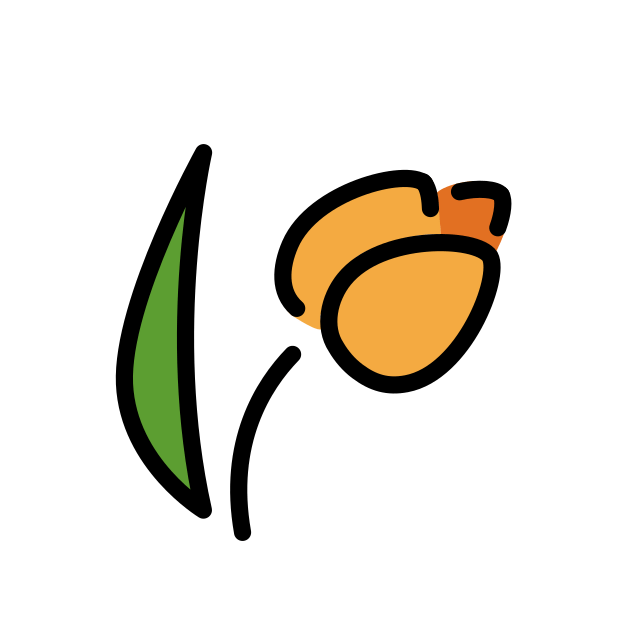
tulip